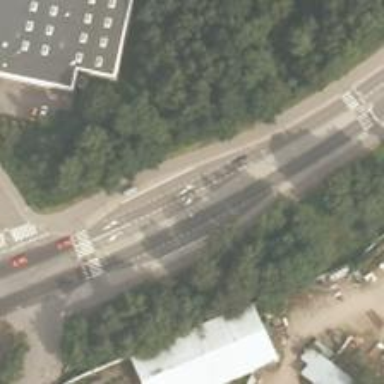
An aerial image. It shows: Asphalt cycleway.